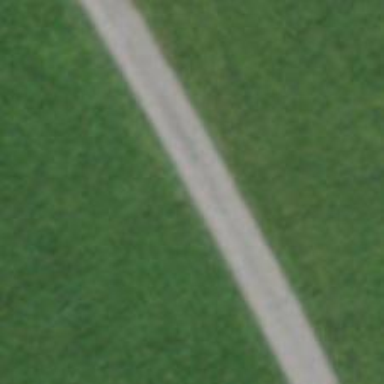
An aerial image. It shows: Unclassified road.